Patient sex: M
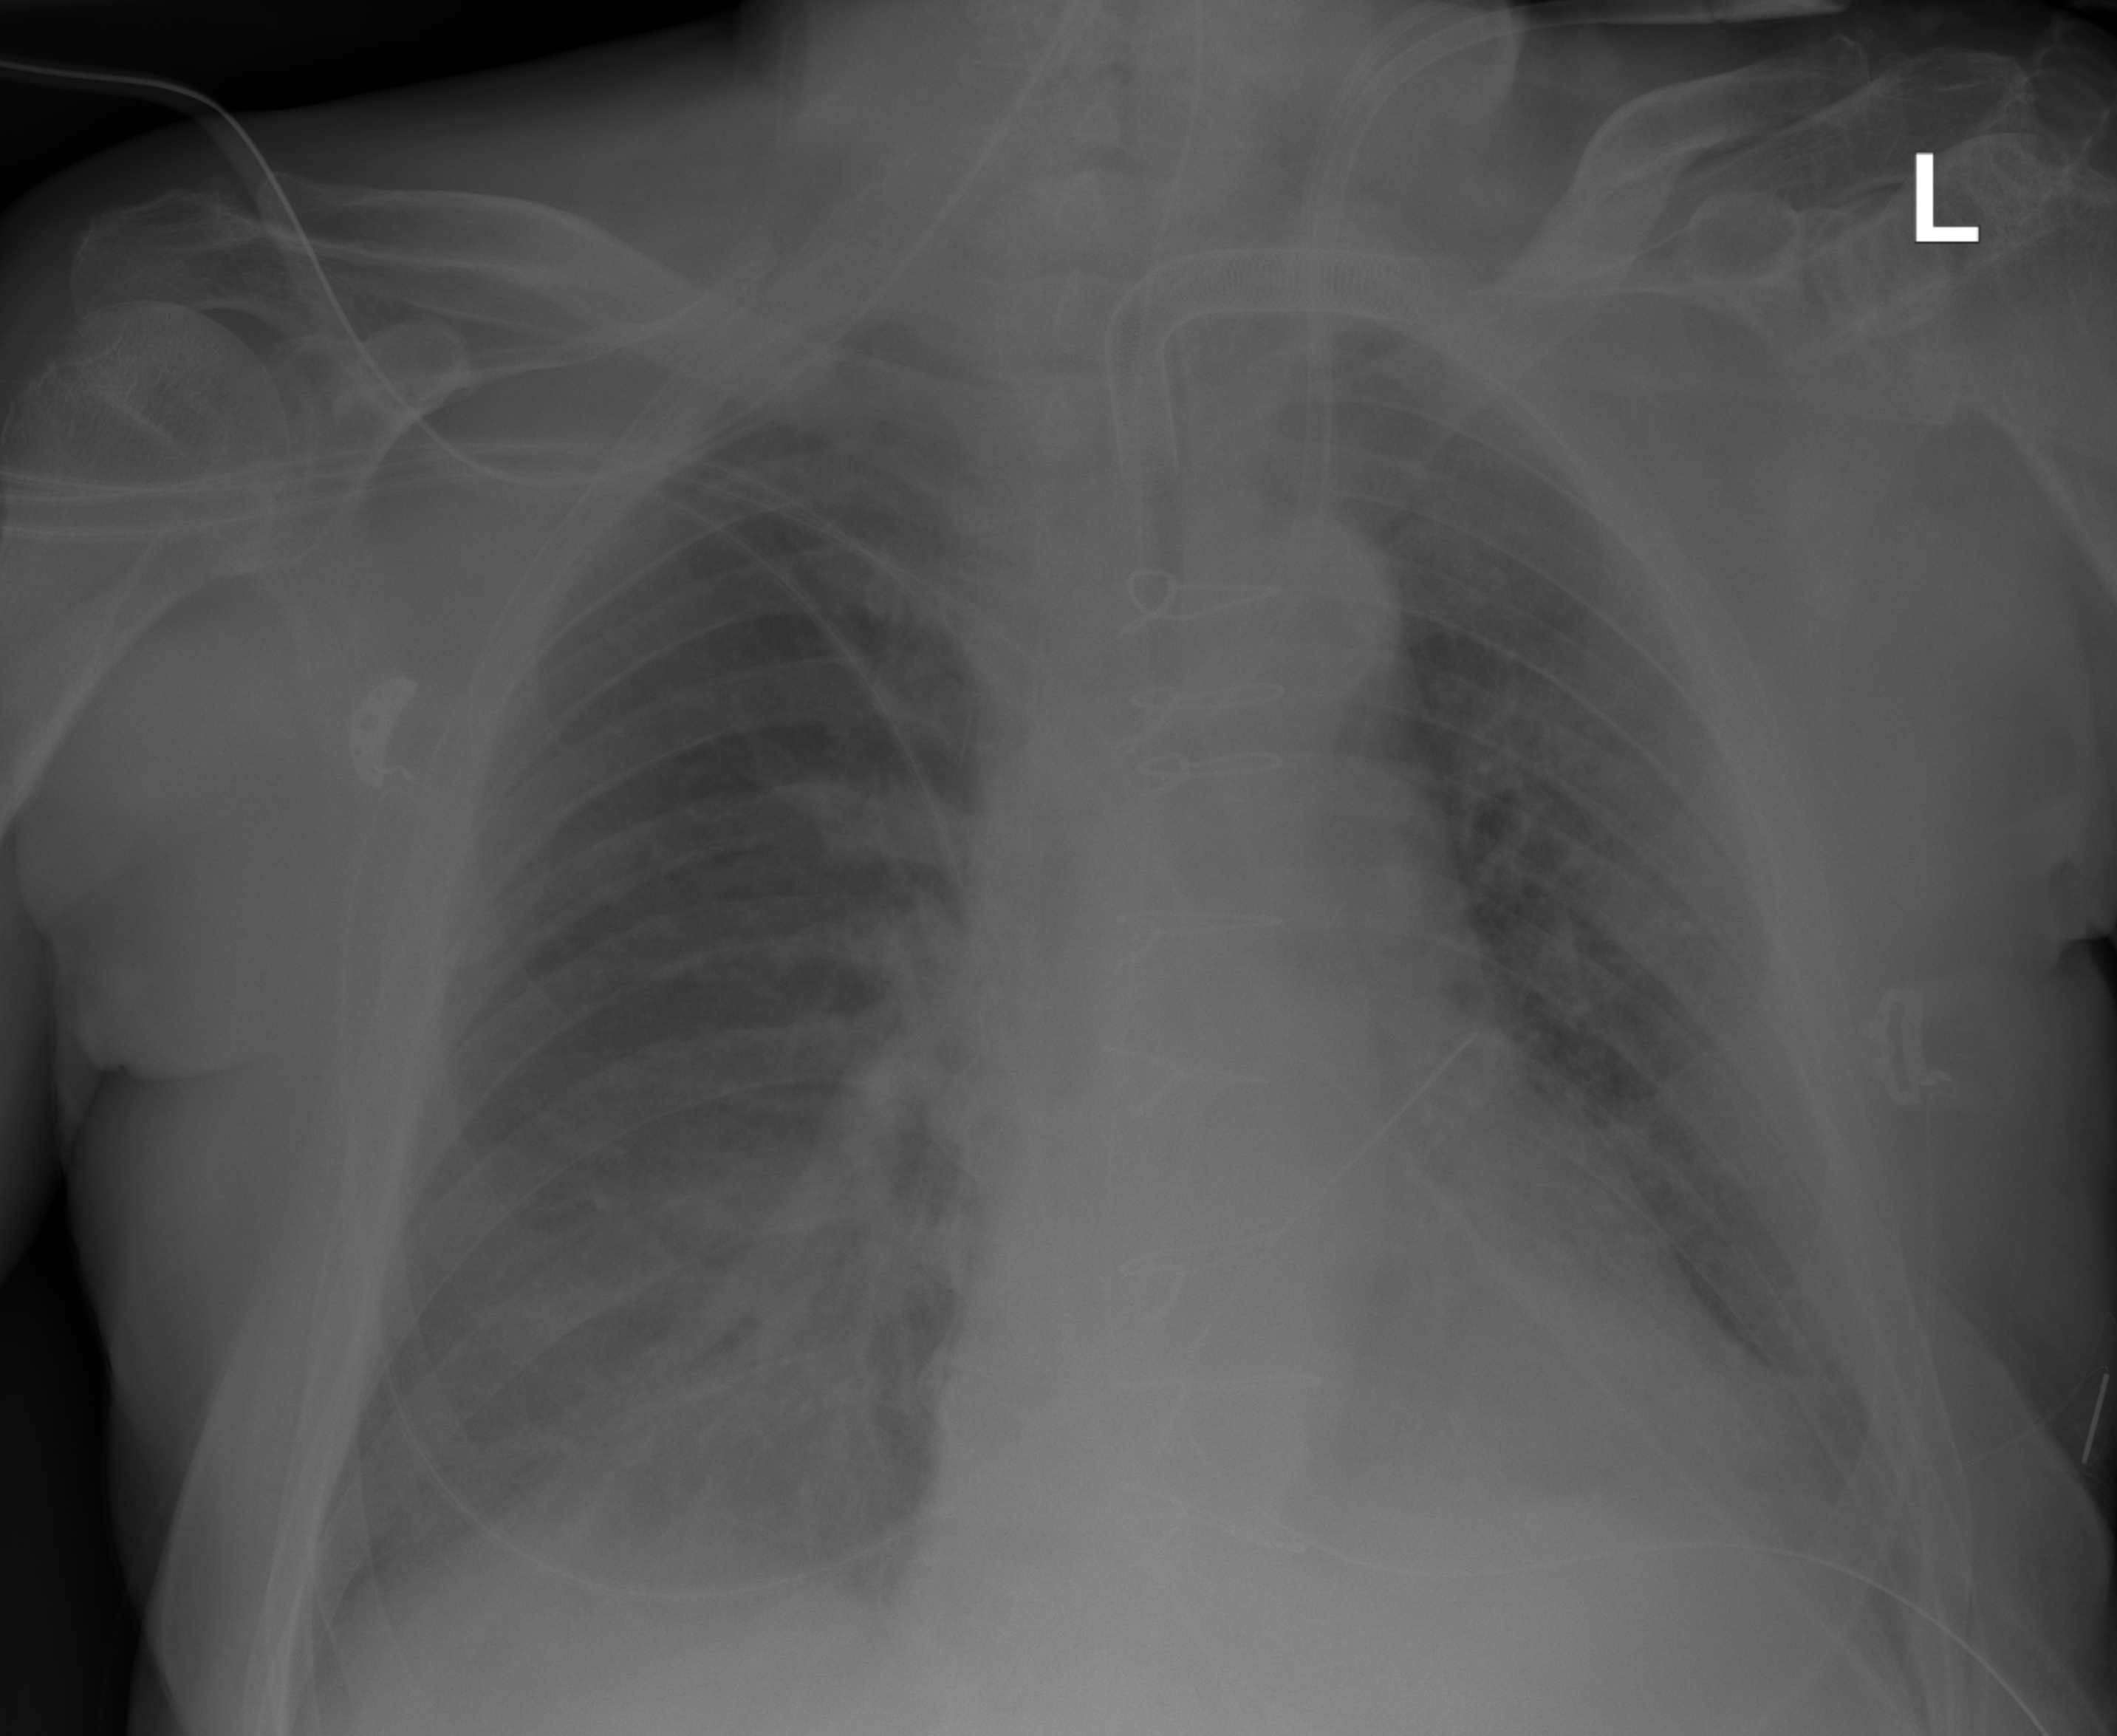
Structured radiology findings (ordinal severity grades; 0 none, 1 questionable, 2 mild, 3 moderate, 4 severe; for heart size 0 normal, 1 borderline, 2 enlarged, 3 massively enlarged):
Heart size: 2
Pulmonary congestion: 2
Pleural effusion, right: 2
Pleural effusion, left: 0
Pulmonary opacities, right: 0
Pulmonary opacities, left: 0
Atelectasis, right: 2
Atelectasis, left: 0